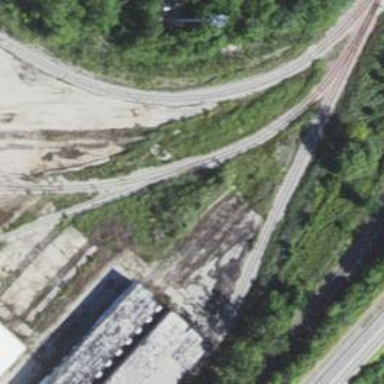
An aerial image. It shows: Abandoned railway spur.